Question: I'd like to print (or send to a file in a human-readable format like below) arbitrary size square tables where each table cell contains the required to solve Euclid's algorithm for the two integers in the row/column headings like this (table written by hand, but I think the numbers are all correct):
'''
1 2 3 4 5 6
1 1 1 1 1 1 1
2 1 1 2 1 2 1
3 1 2 1 2 3 1
4 1 1 2 1 2 2
5 1 2 3 2 1 2
6 1 1 1 2 2 1
'''
The script would ideally allow me to choose the start integer (1 as above or 11 as below or something else arbitrary) and end integer (6 as above or 16 as below or something else arbitrary and larger than the start integer), so that I could do this too:
'''
11 12 13 14 15 16
11 1 2 3 4 4 3
12 2 1 2 2 2 2
13 3 2 1 2 3 3
14 4 2 2 1 2 2
15 4 2 3 2 1 2
16 3 2 3 2 2 1
'''
I realize that the table is symmetric about the diagonal and so only half of the table contains unique information, and that the diagonal itself is always a 1-step algorithm.
See <URL> and for a graphical representation of what I'm after, but I'd like to know the actual number of steps for any two integers which the image doesn't show me.
I have the algorithms (there's probably better implementations, but I think these work):
The step counter:
'''
def gcd(a,b):
"""Step counter."""
if b > a:
x = a
a = b
b = x
counter = 0
while b:
c = a % b
a = b
b = c
counter += 1
return counter
'''
The list builder:
'''
def gcd_steps(n):
"""List builder."""
print("Table of size", n - 1, "x", n - 1)
list_of_steps = []
for i in range(1, n):
for j in range(1, n):
list_of_steps.append(gcd(i,j))
print(list_of_steps)
return list_of_steps
'''
but I'm totally hung up on how to write the table. I thought about a double nested for loop with i and j and stuff, but I'm new to Python and haven't a clue about the best way (or any way) to go about writing the table. I don't need special formatting like something to offset the row/column heads from the table cells as I can do that by eye, but just getting everything to line up so that I can read it easily is proving too difficult for me at my current skill level, I'm afraid. I'm thinking that it probably makes sense to print/output within the two nested for loops as I'm calculating the numbers I need which is why the list builder has some print statements as well as returning the list, but I don't know how to work the print magic to do what I'm after.
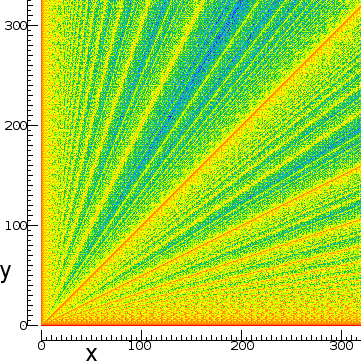
Answer: Try this. The programs computes data row by row and prints each row when it's available,
in order to limit memory usage.
'''
import sys, os
def gcd(a,b):
k = 0
if b > a:
a, b = b, a
while b > 0:
a, b = b, a%b
k += 1
return k
def printgcd(name, a, b):
f = open(name, "wt")
s = ""
for i in range(a, b + 1):
s = "{} {}".format(s, i)
f.write("{}
".format(s))
for i in range(a, b + 1):
s = "{}".format(i)
for j in range (a, b + 1):
s = "{} {}".format(s, gcd(i, j))
f.write("{}
".format(s))
f.close()
printgcd("gcd-1-6.txt", 1, 6)
'''
The preceding won't return a list with all computed values, since they are destroyed on purpose. It's easy to do however. Here is a solution with a hash table
'''
def printgcd2(name, a, b):
f = open(name, "wt")
s = ""
h = { }
for i in range(a, b + 1):
s = "{} {}".format(s, i)
f.write("{}
".format(s))
for i in range(a, b + 1):
s = "{}".format(i)
for j in range (a, b + 1):
k = gcd(i, j)
s = "{} {}".format(s, k)
h[i, j] = k
f.write("{}
".format(s))
f.close()
return h
'''
And here is another with a list of lists
'''
def printgcd3(name, a, b):
f = open(name, "wt")
s = ""
u = [ ]
for i in range(a, b + 1):
s = "{} {}".format(s, i)
f.write("{}
".format(s))
for i in range(a, b + 1):
v = [ ]
s = "{}".format(i)
for j in range (a, b + 1):
k = gcd(i, j)
s = "{} {}".format(s, k)
v.append(k)
f.write("{}
".format(s))
u.append(v)
f.close()
return u
'''